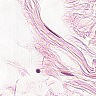
Metastatic tissue present: no